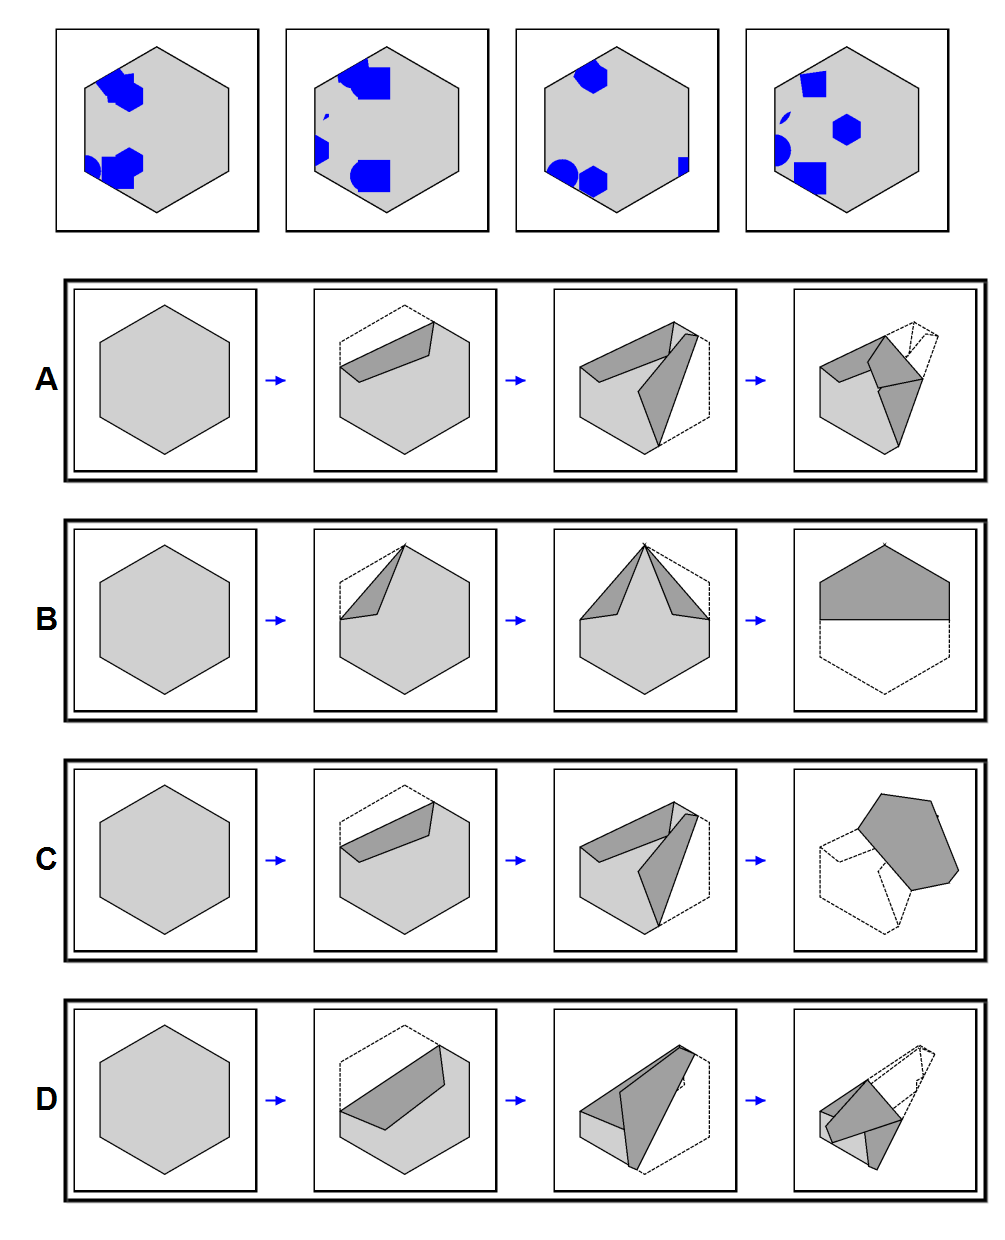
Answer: B